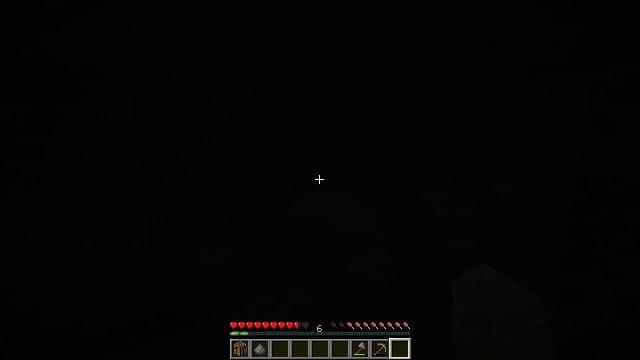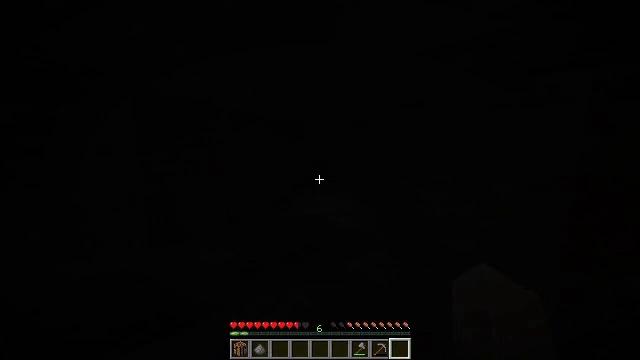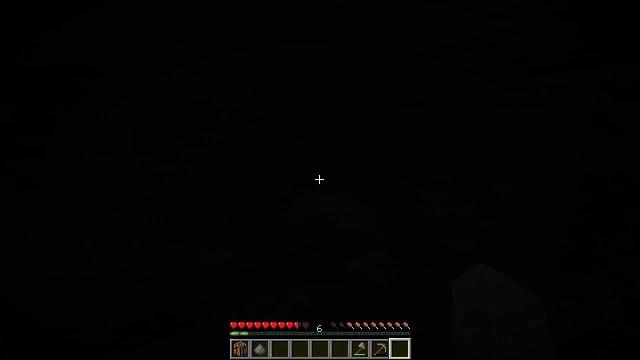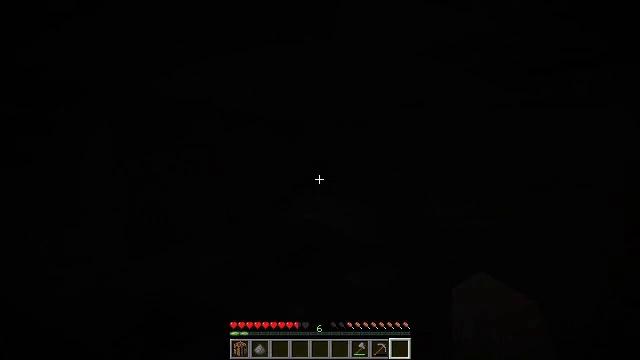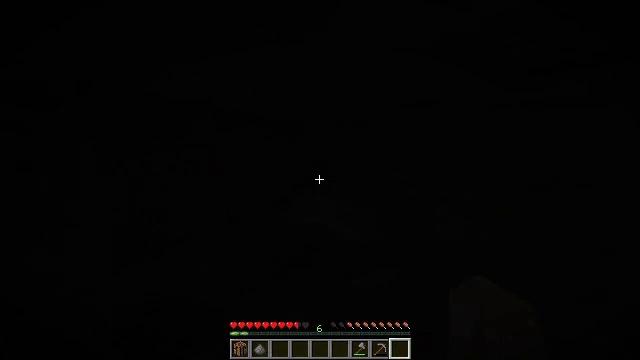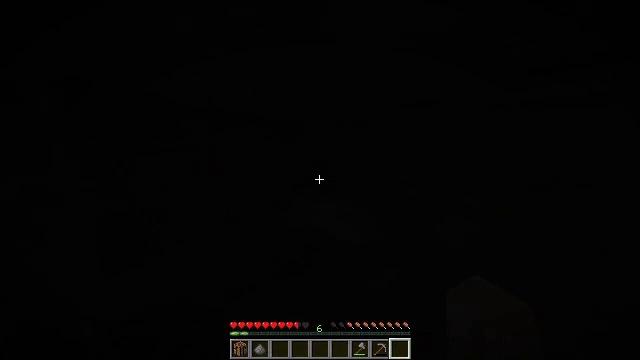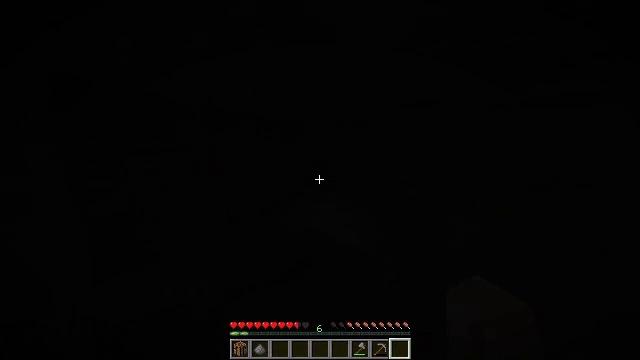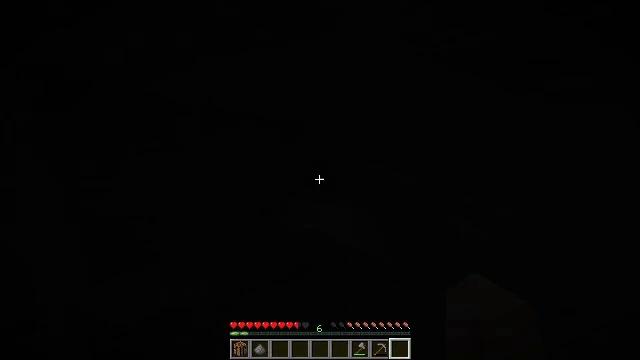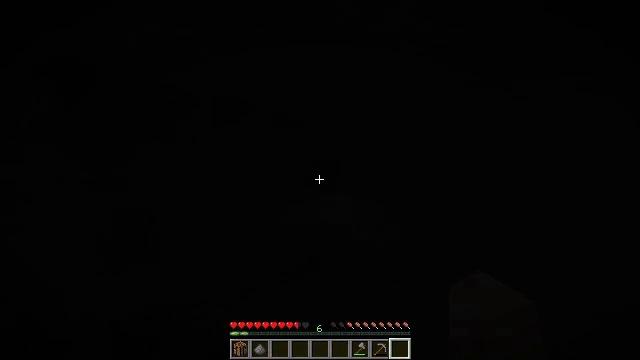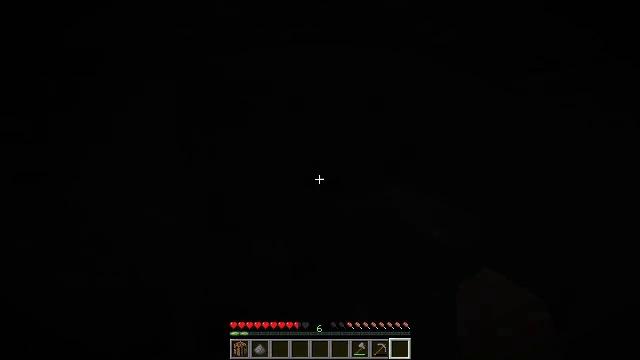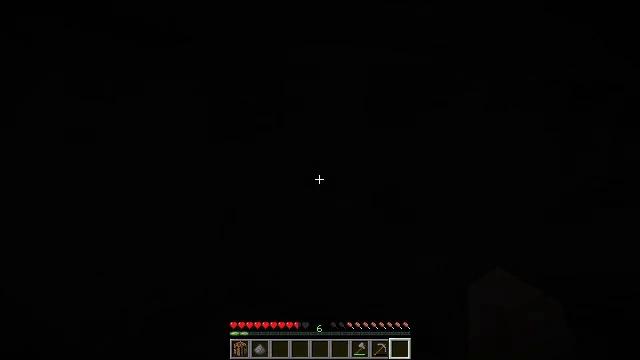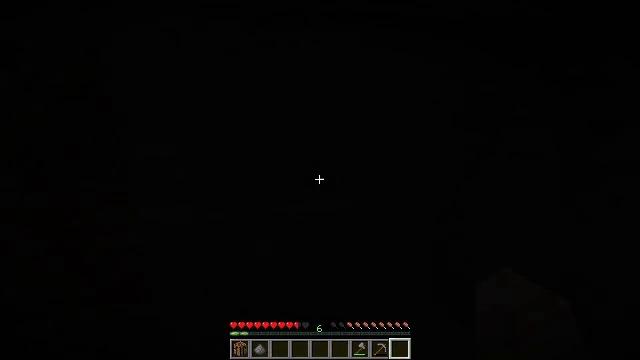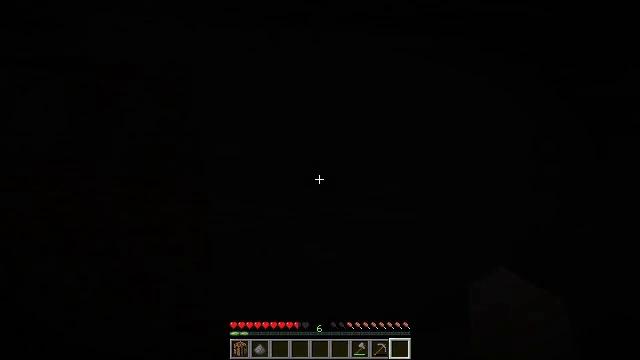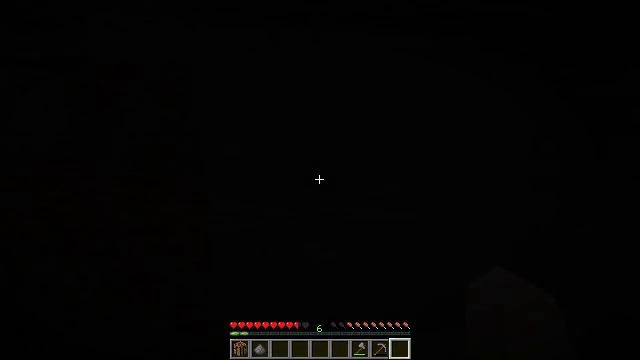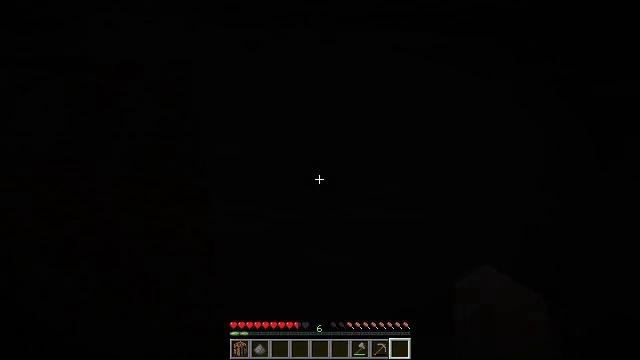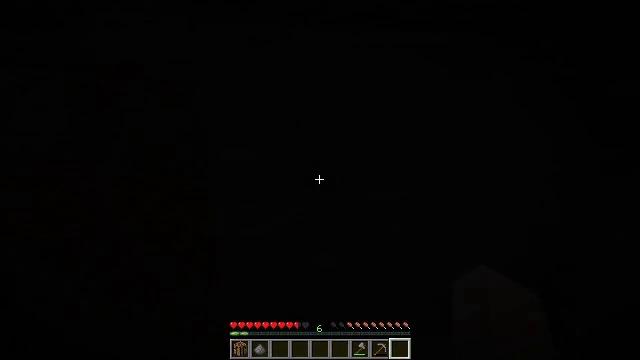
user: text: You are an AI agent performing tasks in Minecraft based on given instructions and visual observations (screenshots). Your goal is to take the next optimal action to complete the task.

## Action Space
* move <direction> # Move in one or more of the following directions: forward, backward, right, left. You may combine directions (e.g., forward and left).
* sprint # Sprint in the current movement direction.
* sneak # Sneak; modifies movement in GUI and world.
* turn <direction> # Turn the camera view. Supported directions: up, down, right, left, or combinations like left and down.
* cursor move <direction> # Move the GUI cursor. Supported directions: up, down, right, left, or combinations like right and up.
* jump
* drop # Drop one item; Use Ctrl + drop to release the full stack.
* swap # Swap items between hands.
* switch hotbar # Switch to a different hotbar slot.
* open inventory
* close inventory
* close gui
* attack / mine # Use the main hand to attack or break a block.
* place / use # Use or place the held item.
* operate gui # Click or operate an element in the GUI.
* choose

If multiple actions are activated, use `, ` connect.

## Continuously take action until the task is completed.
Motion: motion action
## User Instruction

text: Dig for lapis ore in caves.
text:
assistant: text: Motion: no_op
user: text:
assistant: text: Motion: move forward
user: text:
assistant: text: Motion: move forward
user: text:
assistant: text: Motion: move forward
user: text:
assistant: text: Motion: move forward
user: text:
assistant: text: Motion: no_op
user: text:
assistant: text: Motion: no_op
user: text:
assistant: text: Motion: turn left and down
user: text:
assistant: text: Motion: turn left and down
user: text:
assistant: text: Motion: turn left
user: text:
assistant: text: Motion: turn left and down
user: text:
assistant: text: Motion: turn left and up
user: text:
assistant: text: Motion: no_op
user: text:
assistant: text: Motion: move forward and move left
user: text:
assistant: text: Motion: move forward and move left
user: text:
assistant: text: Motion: move forward and move left
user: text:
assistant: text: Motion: move forward and move left
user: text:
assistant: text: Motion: move forward and move left
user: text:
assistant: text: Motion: move forward and move left, turn left and down
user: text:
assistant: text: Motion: move forward and move left, turn left
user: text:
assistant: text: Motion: move forward, turn left and up
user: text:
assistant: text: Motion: move forward, turn left and up
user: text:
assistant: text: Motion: move forward, turn up, jump
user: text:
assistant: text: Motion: move forward, jump
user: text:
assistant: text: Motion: move forward, jump
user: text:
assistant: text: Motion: move forward, turn up, jump
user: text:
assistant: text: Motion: move forward, turn up
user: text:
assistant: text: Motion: move forward
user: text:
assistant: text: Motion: move forward
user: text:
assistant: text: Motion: move forward and move left